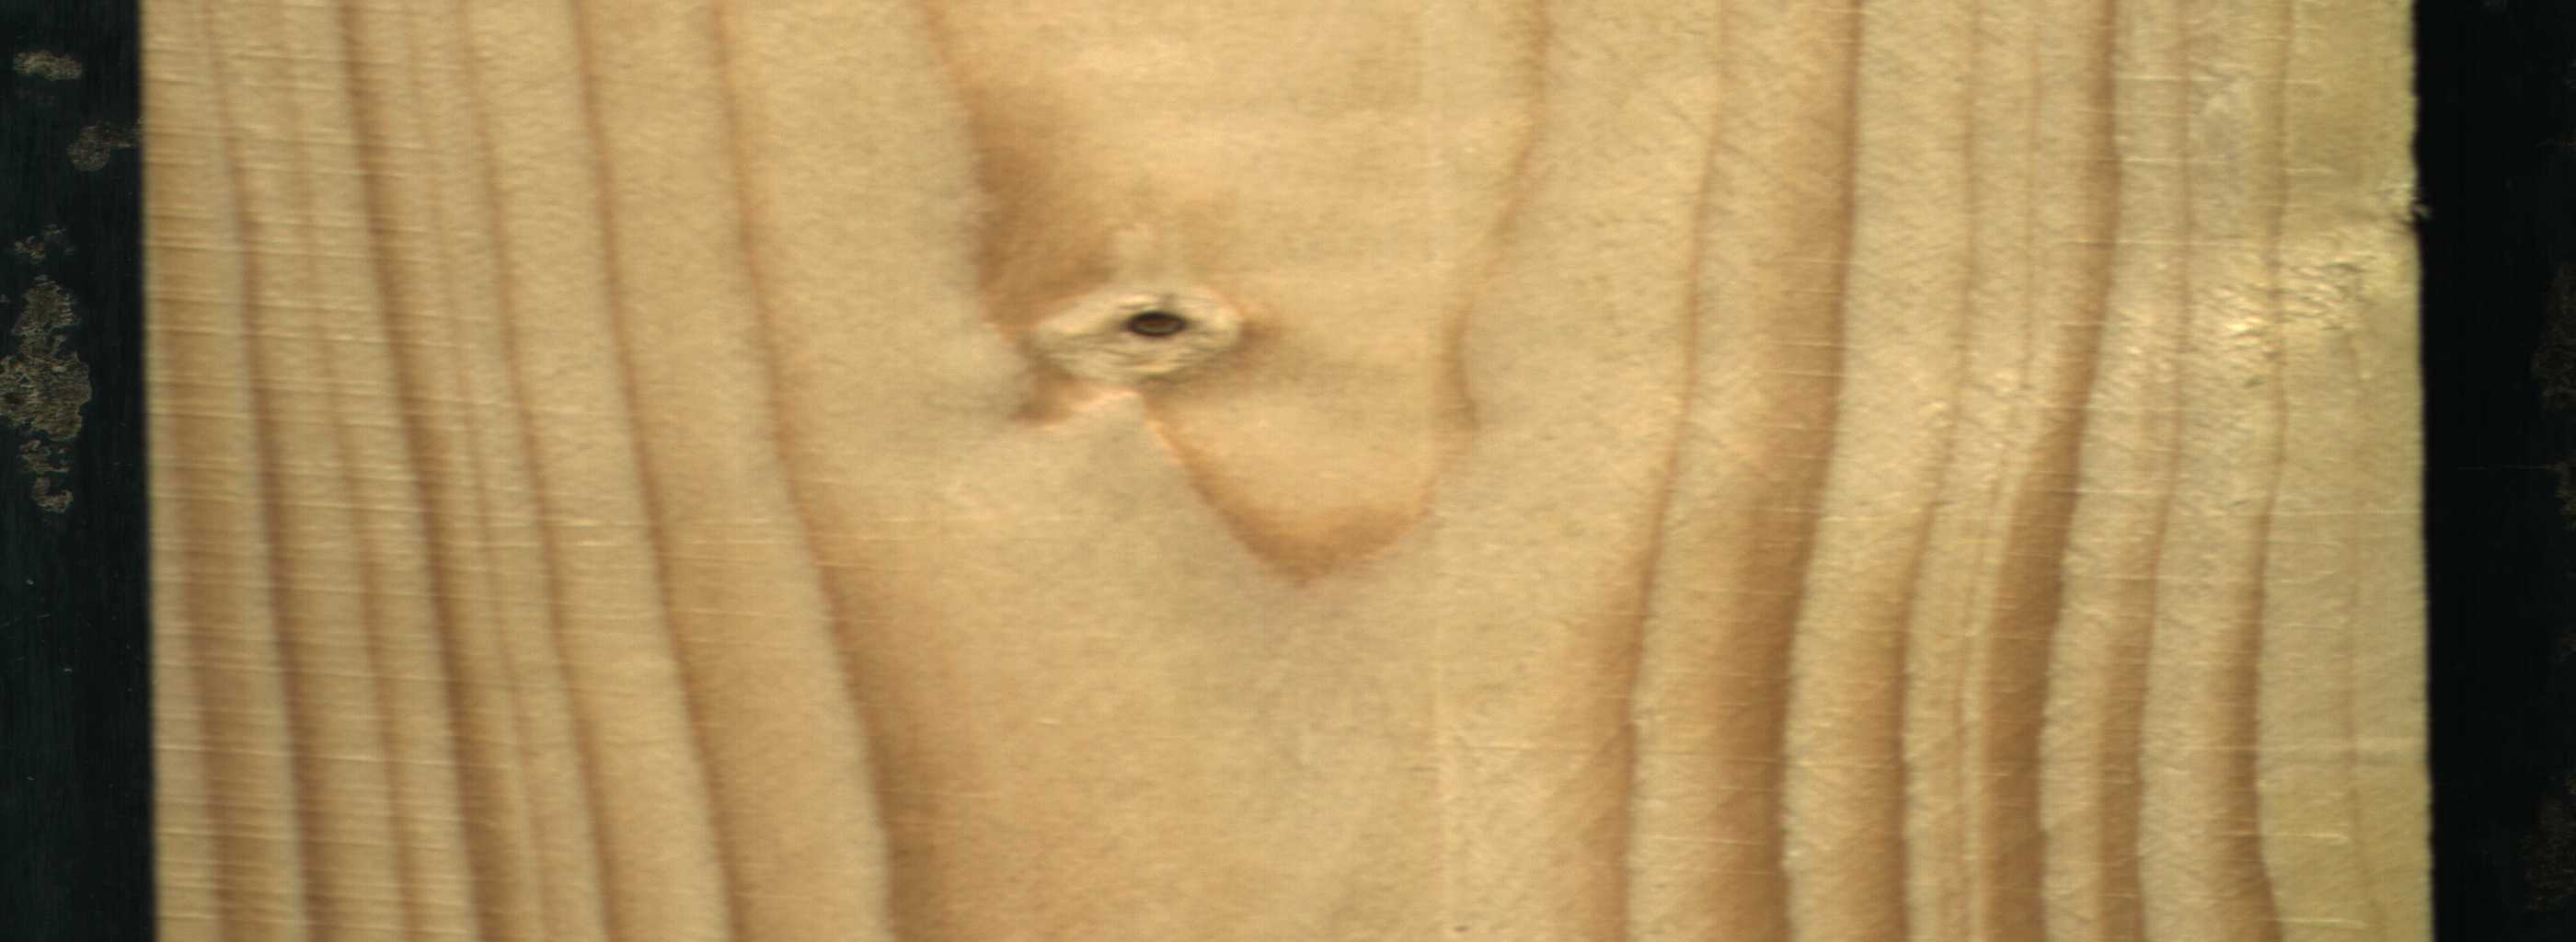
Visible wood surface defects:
Dead_Knot